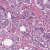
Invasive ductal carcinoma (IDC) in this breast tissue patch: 1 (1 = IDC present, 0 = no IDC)